Question: My data file has just two columns.The following MWE on those columns produces boxes with repeated colors. Is it possible to produce unique colors for each box?
'''
reset
set term postscript eps size 5.5,4.5 enhanced color solid lw 2font "arial,28"
set key right
set xtics rotate -45 font ",20"
set style fill solid 1 border -1
plot 'rankdefcount.dat' using ($0):2:($0):xticlabels(1) notitle w boxes lc variable
quit
'''
Here is the output I got:

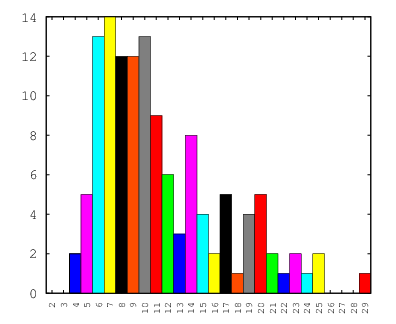
Answer: After few attempts and help from the SO experts, I came up with the following solutions; none of them perfect, though.
: ( with a random repetition using )
'''
reset
set term postscript eps size 5.5,4.5 enhanced color solid lw 2 font "arial,28"
set key right
rgb(r,g,b)=int(255*r)*65536+int(255*g)*256+int(255*b)
do for [i=1:31] {
myrand=rand(int(rand(0)*i*100)+i*100)
set style line i linecolor rgb rgb(rand(0),rand(0),rand(0))
}
set xtics rotate -45 font ",20"
set style fill solid 1 border -1
plot 'rankdefcount.dat' using ($0):2:($0):xticlabels(1) notitle w boxes lc variable
quit
'''
Here is the corresponding output:

'''
reset
set term postscript eps size 5.5,4.5 enhanced color solid lw 2 font "arial,28"
set key right
set palette color model HSV
set palette defined (0 0 1 1,1 1 1 1)
set palette defined ( 0 0 1 0, 1 0 1 1, 6 0.8333 1 1, 7 0.8333 0 1)
set boxwidth 0.5
unset colorbox
set xtics rotate -45 font ",20"
set style fill solid 1 border -1
plot 'rankdefcount.dat' using ($0):2:($0):xticlabels(1) notitle w boxes lc palette
quit
'''
This is the output:

For another solution (), replace the definition above with the following lines:
'''
set palette color model HSV
set pm3d explicit at b
set palette rgbformulae 3, 2, 2
'''
This is what I got: